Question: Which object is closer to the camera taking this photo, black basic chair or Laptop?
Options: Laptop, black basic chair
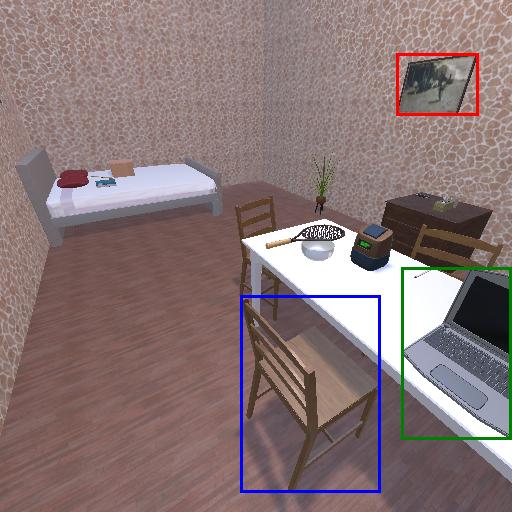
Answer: Laptop